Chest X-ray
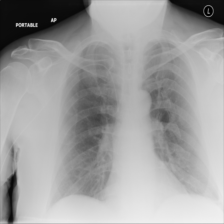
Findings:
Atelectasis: negative
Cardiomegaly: negative
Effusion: negative
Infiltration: negative
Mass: negative
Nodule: negative
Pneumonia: negative
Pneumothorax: negative
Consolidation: negative
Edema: negative
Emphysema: negative
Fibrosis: negative
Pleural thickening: negative
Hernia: negative